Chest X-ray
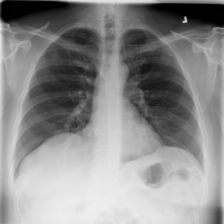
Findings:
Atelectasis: negative
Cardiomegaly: negative
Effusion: negative
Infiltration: positive
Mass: negative
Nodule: negative
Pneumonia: negative
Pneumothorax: negative
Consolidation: negative
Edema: negative
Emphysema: negative
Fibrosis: negative
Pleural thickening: negative
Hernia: negative